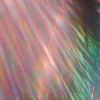
Label: sunburn